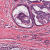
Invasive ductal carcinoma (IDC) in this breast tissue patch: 0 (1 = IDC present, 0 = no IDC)